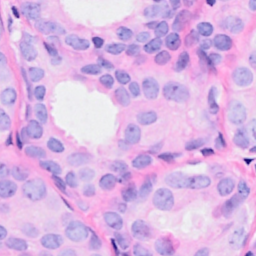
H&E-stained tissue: Breast